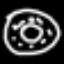
Label: donut